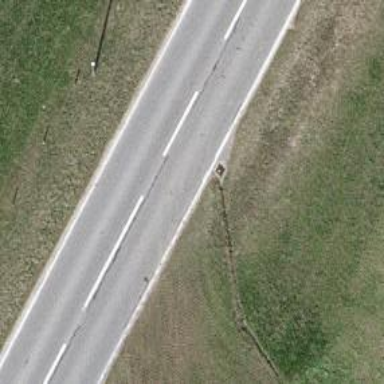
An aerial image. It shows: Primary highway.